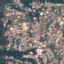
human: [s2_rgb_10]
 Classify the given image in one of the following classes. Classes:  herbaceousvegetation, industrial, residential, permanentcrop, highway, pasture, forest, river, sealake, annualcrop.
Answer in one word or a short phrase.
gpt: Residential